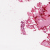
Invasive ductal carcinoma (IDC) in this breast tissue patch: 0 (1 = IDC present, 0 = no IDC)